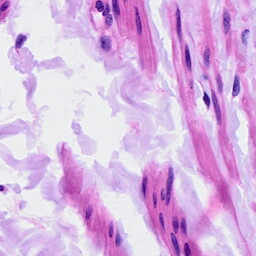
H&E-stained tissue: Ovarian